Field crop: tomato
Growth stage: 1
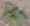
Species: solanum